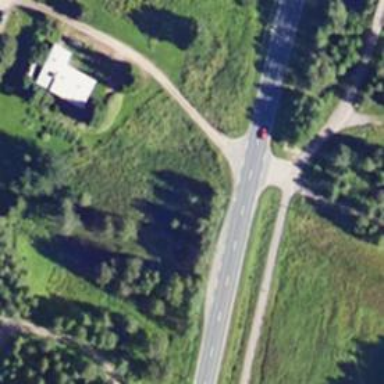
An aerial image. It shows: Trunk highway.